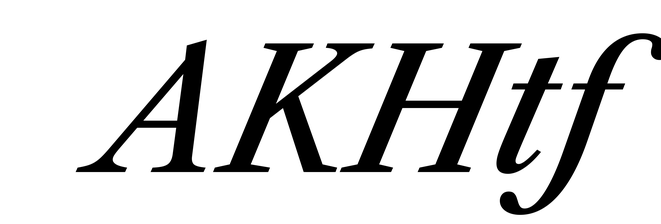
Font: LibreCaslonText-Italic_Medium_Italic